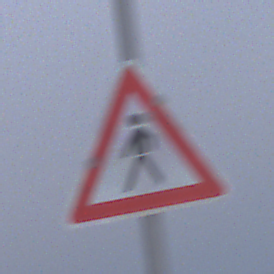
Verkehrszeichen: FussgaengerRechts
Umgebung: Outdoor, Beach
Tageszeit: SunriseSunset
Wetter: Overcast
Licht: Natural
Jahreszeit: NotSpecified
Kontrast: LowContrast